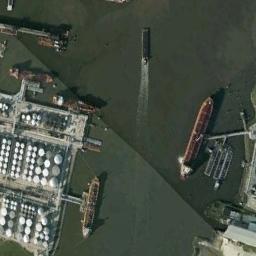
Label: ship